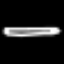
Label: pencil